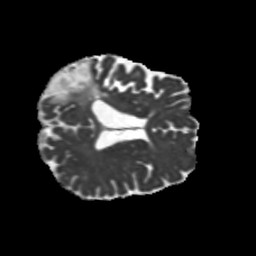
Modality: MD
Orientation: axial
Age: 68
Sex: female
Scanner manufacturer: siemens
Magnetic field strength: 3 T
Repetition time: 5.25 s
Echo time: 0.08 s